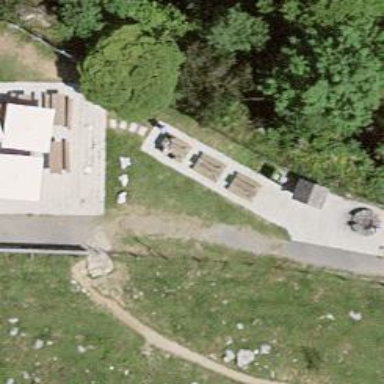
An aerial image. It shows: Picnic table located in leisure land area.